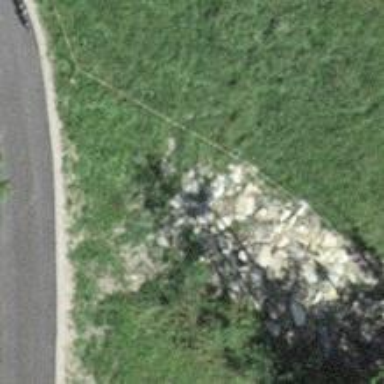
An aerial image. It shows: Culvert tunnel.